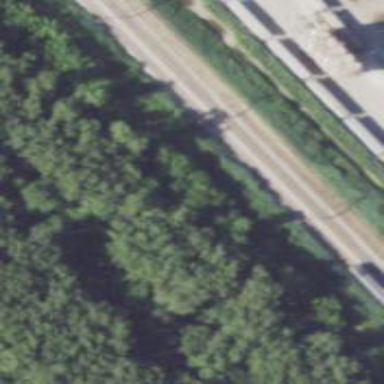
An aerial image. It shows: Abandoned railway.